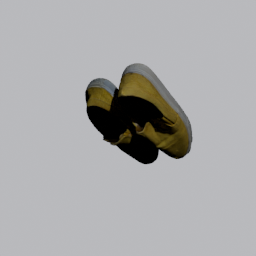
Label: people